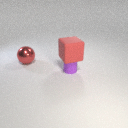
large red rubber cube above small purple rubber cylinder